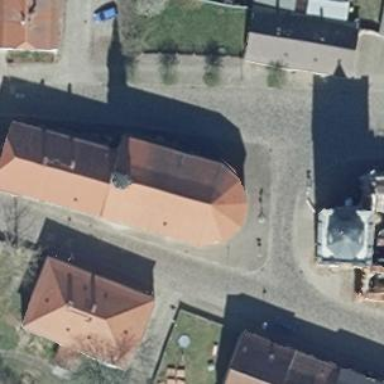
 colored in red and yellow. It is place of worship."